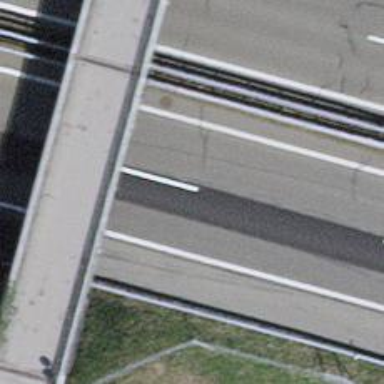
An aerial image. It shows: Tunnel on the asphalt motorway.